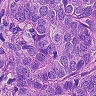
Metastatic tissue present: yes